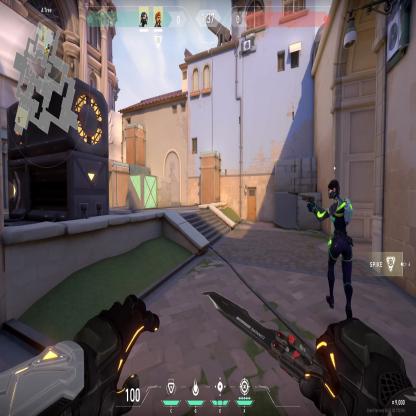
Label: teammate